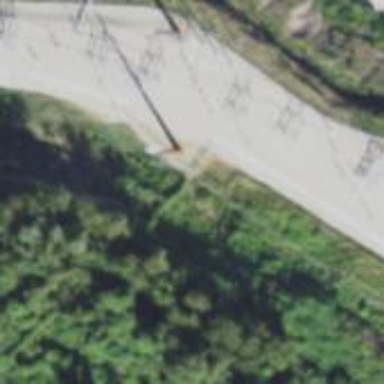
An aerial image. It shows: Power substation.